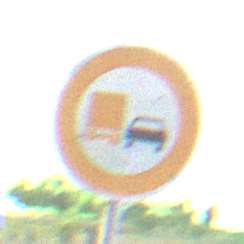
Verkehrszeichen: UeberholverbotKraftfahrzeuge
Umgebung: Outdoor, Nature
Tageszeit: Night
Wetter: Overcast
Licht: Artificial
Jahreszeit: NotSpecified
Kontrast: LowContrast